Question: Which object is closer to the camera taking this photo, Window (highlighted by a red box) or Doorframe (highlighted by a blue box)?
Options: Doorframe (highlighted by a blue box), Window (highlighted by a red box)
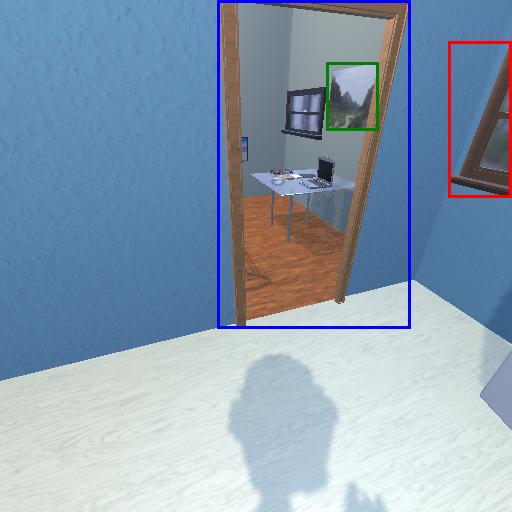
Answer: Doorframe (highlighted by a blue box)